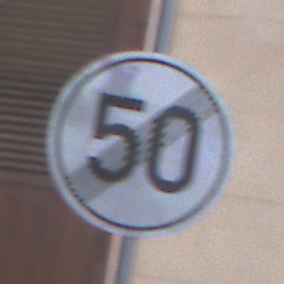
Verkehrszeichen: EndeGeschwindigkeit50
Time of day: MorningAfternoon
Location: Outdoor (Urban)
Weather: PartlyCloudy
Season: NotSpecified
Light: Natural